Question: So, I have this school asignement and I just can't get it right.
I'm supposed to make a rectangular array, size defined by the user then I have to print all the values within the array.
It ought to look like this:

This is my code so far (<URL>:
'''
static void Main(string[] args)
{
Console.WriteLine("Ingrese un numero entero: ");
int userValue = int.Parse(Console.ReadLine()); //el numero ingresado por el usuario es guardado en una variable
if (userValue <= 10 && userValue > 0) //valida que el numero ingresado sea igual o menor a 10 y mayor que 0
{
int[,] rectArray = new int[userValue,userValue]; //la variable que registra el numero dado por el usuario es usada para definir el tamano del arreglo
Console.WriteLine("Los valores del arreglo son:");
for (int file = 0; file < rectArray.GetLength(0); file++)
{
if (file > 0) {Console.WriteLine(" " + file);}; //Se utiliza un condicional para evitar que se imprima la primer linea con valor de 0
for (int column = 0; column < rectArray.GetLength(1); column++)
{
int colValue = column + file + 1;
Console.Write(" " + colValue );
};
};
Console.ReadKey();
}
else
{
Console.WriteLine("El valor necesita ser igual o menor a 10.");
Console.ReadKey();
};
}
'''
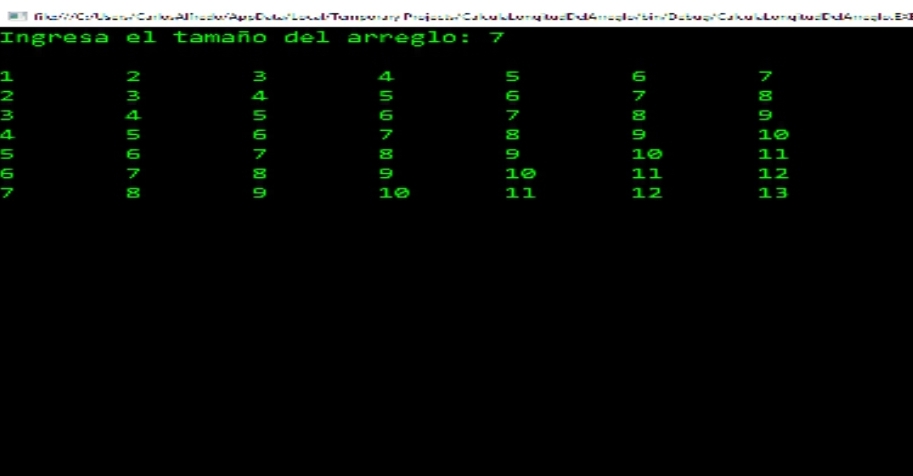
Answer: I would advice to separate the population logic from printing.
The population logic is almost good. You just don't need the 'if' statement:
'''
int[,] rectArray = new int[userValue, userValue];
for (int row = 0; row < userValue; row++)
{
for (int column = 0; column < userValue; column++)
{
rectArray[row, column] = column + row + 1;
}
}
'''
The printing is almost the same but instead of assigning values to each element of the array, you need to retrieve them:
'''
for (int row = 0; row < rectArray.GetLength(0); row++)
{
for (int column = 0; column < rectArray.GetLength(1); column++)
{
Console.Write(" " + rectArray[row, column]);
}
Console.WriteLine();
}
'''